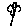
Label: flower